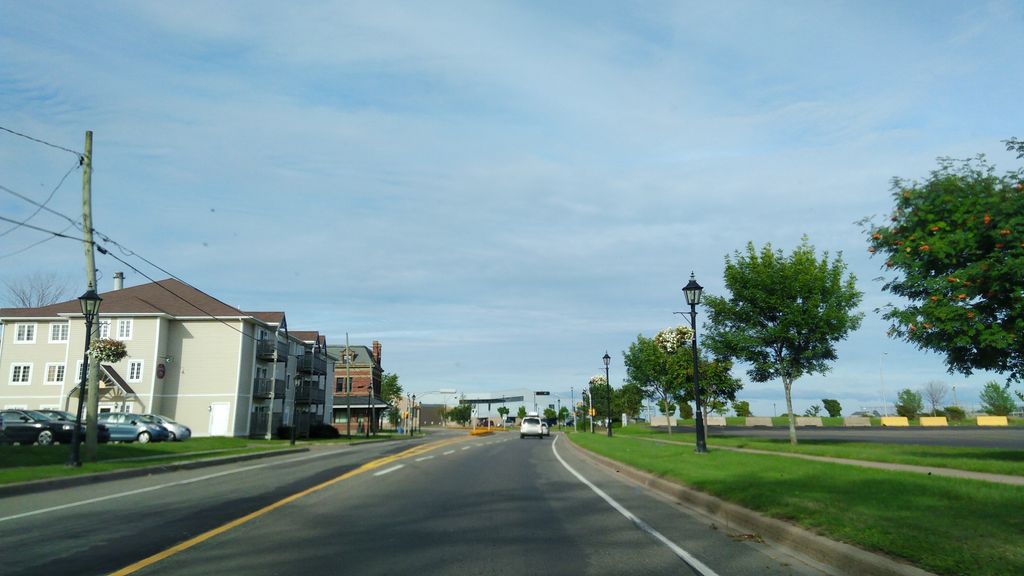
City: charlottetown